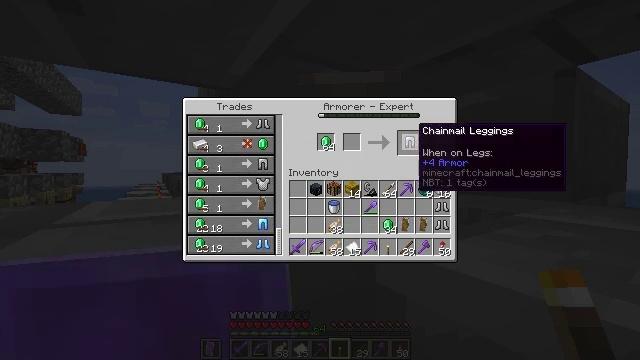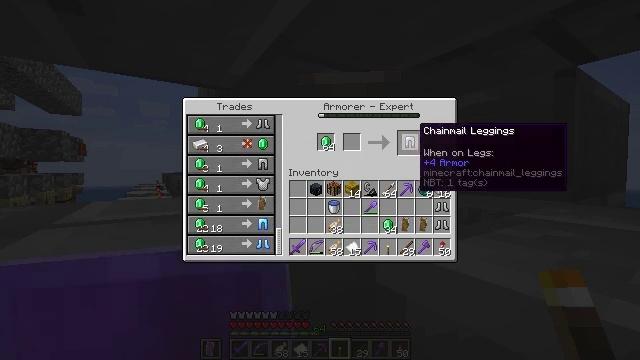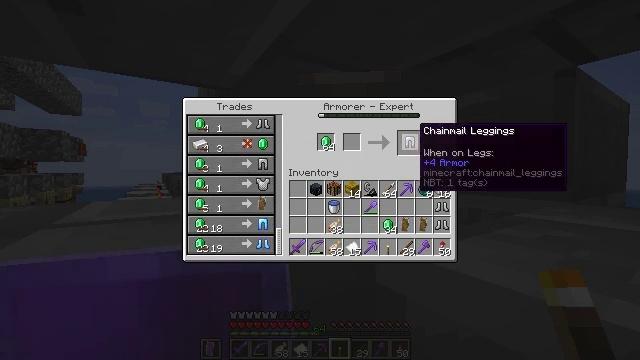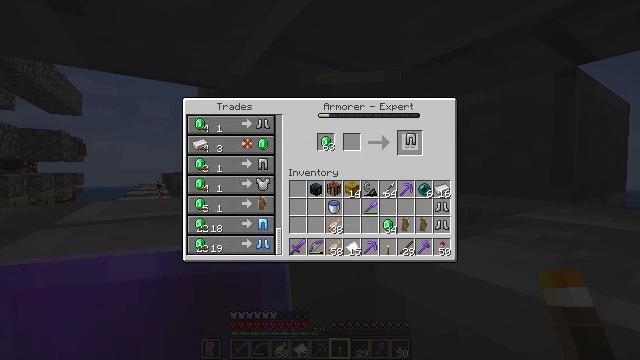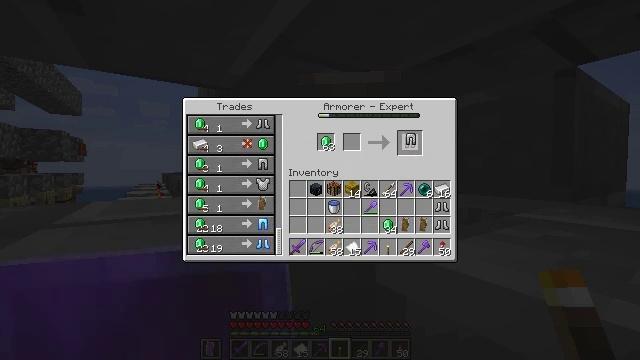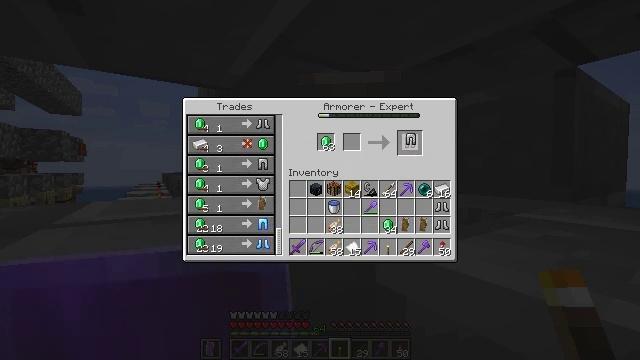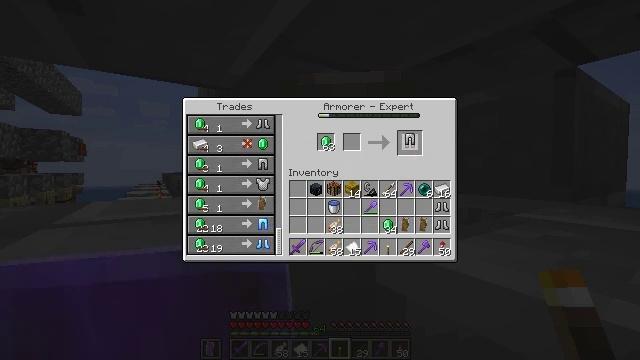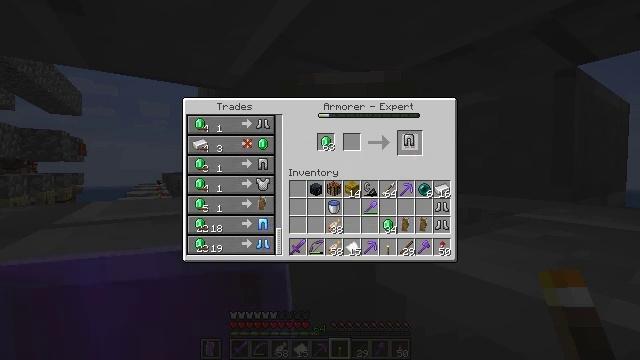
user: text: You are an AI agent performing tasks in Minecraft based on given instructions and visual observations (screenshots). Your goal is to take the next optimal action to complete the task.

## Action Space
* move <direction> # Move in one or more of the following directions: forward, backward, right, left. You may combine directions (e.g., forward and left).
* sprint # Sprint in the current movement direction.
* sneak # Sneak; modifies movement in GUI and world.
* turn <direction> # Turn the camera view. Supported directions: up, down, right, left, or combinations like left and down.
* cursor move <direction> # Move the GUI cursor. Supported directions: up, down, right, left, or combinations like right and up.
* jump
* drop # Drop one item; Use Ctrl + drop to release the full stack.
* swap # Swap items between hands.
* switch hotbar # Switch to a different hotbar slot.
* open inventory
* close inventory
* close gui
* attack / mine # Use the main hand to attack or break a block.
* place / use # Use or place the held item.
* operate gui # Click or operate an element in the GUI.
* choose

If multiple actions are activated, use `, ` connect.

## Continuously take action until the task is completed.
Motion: motion action
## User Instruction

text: Craft a pair of chainmail leggings in the crafting table.
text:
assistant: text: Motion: no_op
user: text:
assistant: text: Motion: no_op
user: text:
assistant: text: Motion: attack / mine
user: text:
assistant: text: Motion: attack / mine
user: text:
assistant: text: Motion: attack / mine
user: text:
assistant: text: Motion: no_op
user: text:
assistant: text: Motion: no_op
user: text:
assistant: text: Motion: no_op